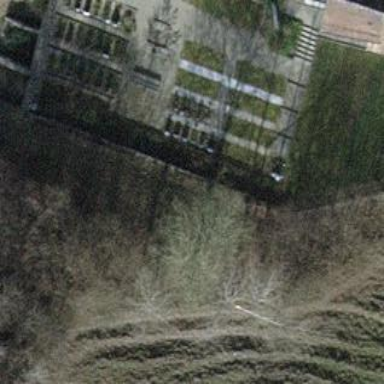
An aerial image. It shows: Cemetery.